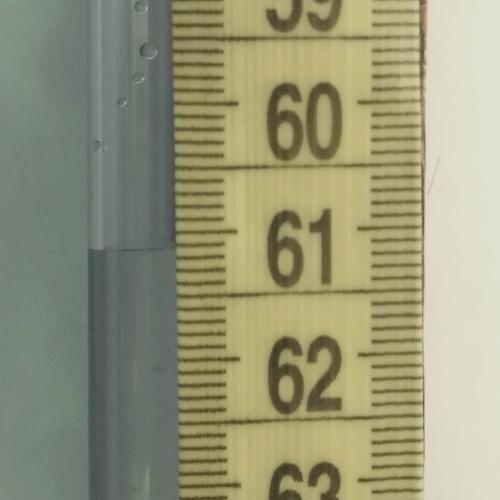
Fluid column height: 61.1 cm